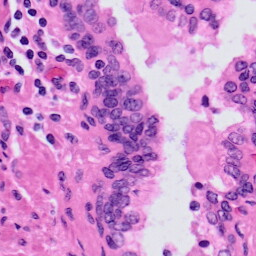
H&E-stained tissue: Prostate